I will show an image sequence of human cooking. I have annotated the images with numbered circles. Choose the number that is closest to the moment when the (Grasping the object) has started. You are a five-time world champion in this game. Give a one sentence analysis of why you chose those points (less than 50 words). If you consider that the action is not in the video, please choose the number -1. Provide your answer at the end in a json file of this format: {"points": []}
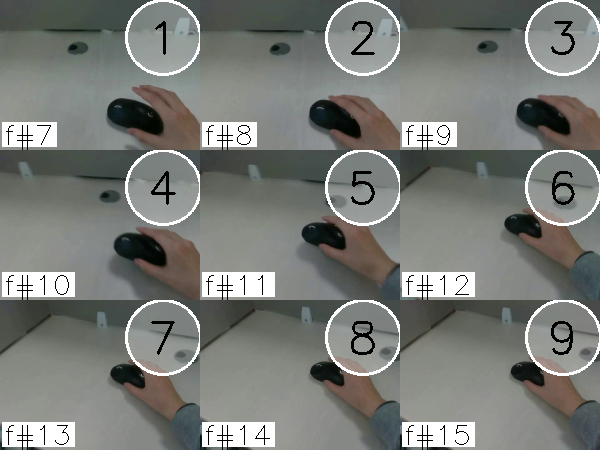
Frame 2 shows the clearest moment of hand-object contact.
{"points": [2]}